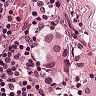
Metastatic tissue present: yes